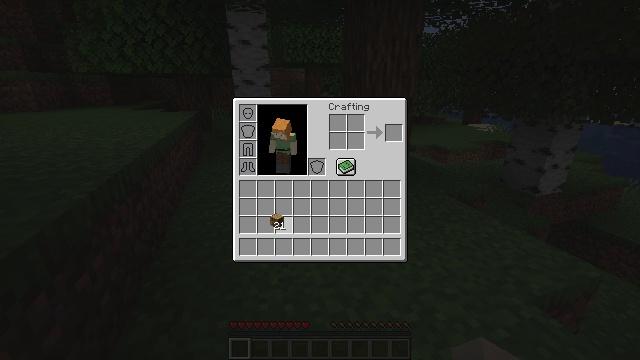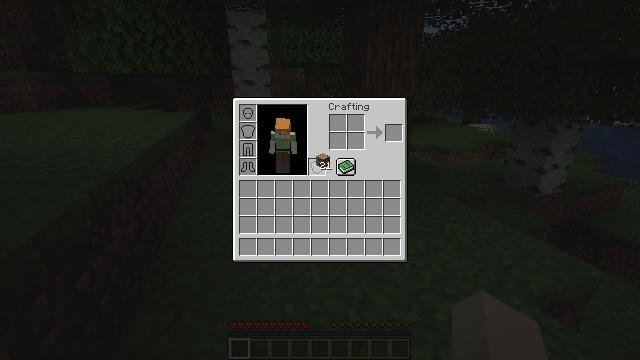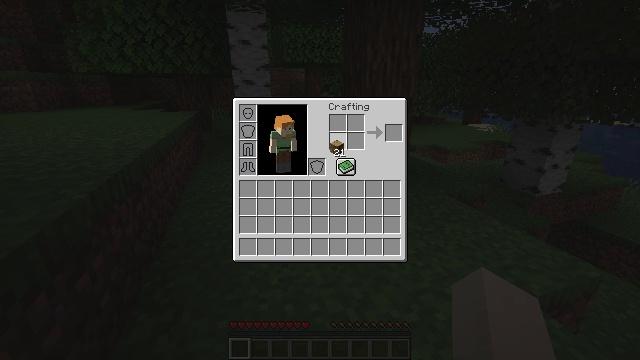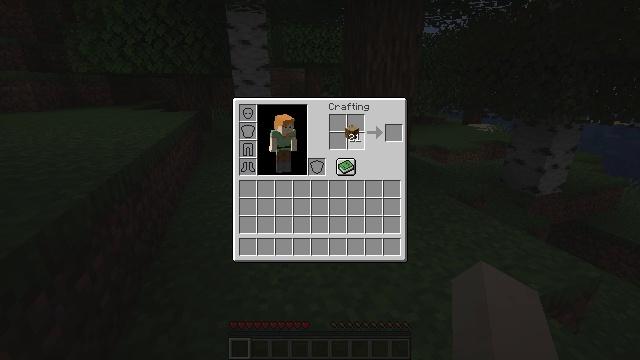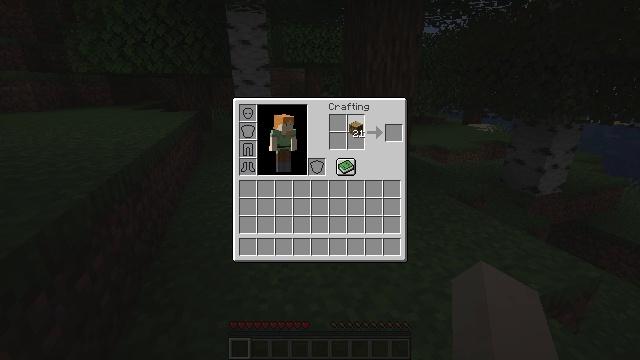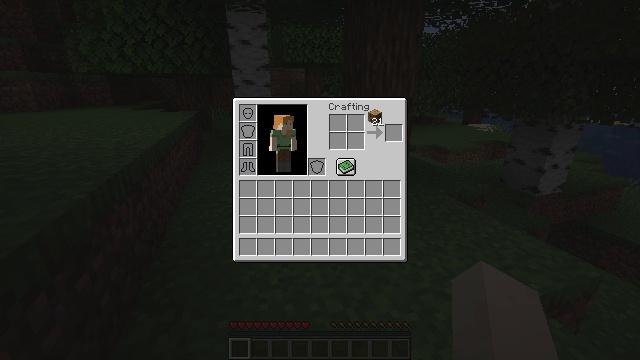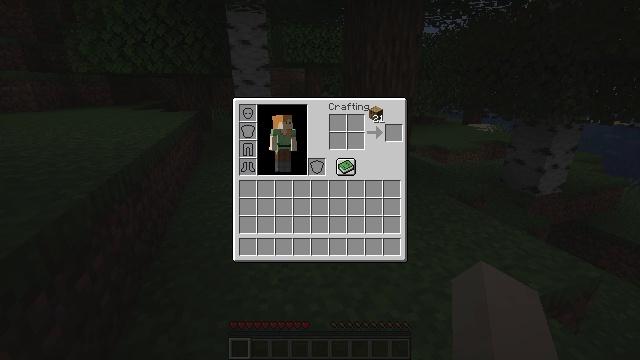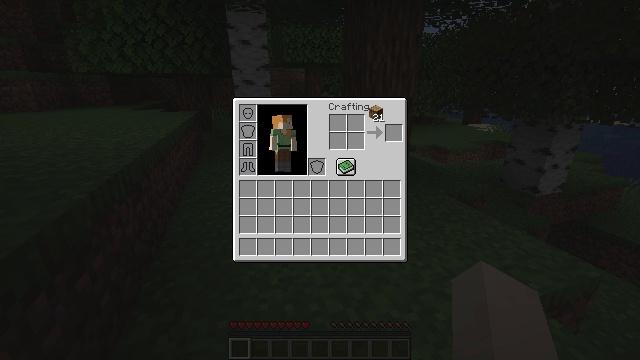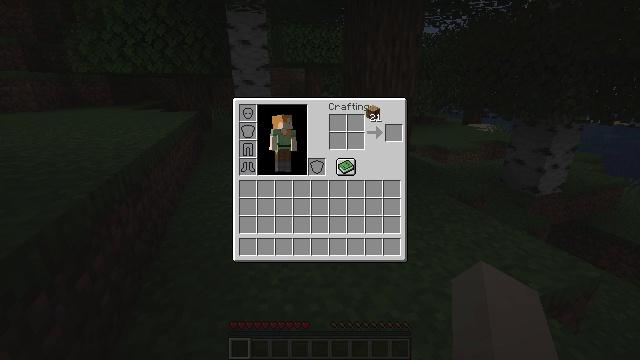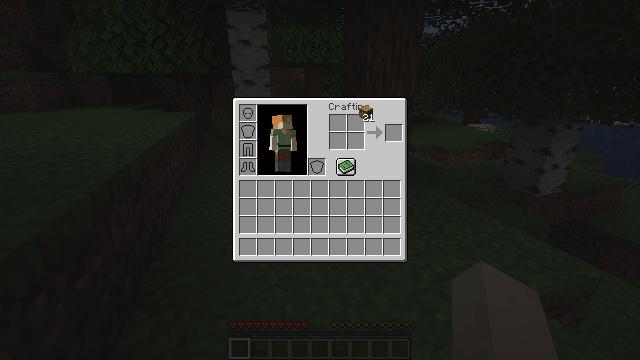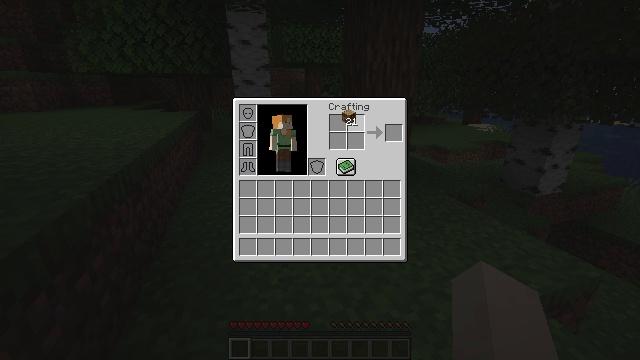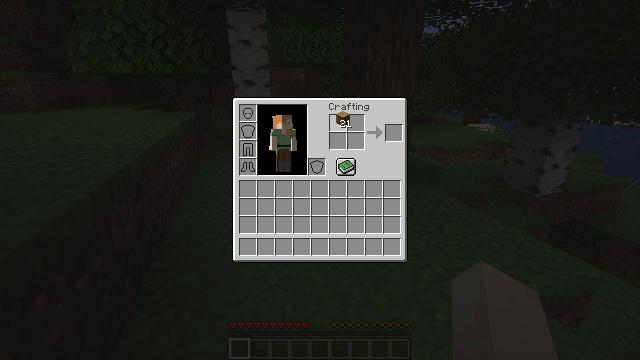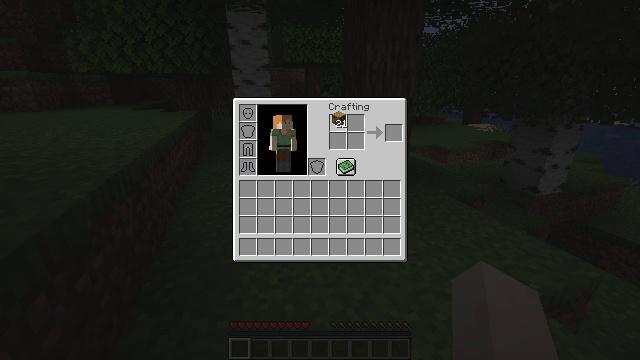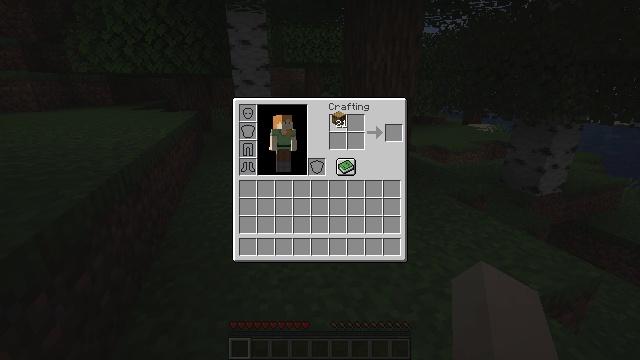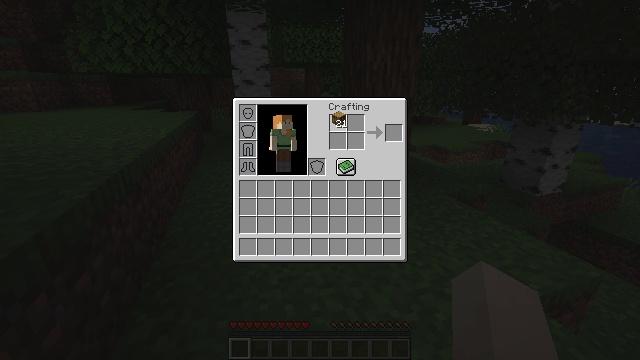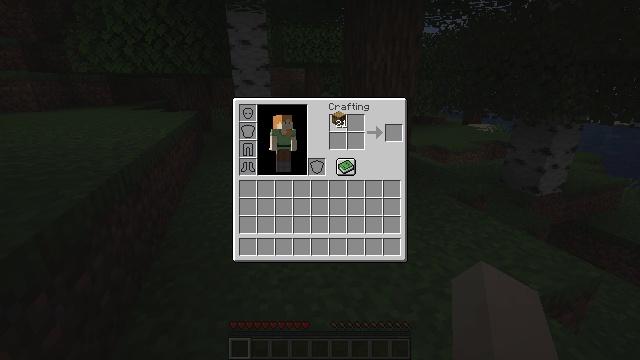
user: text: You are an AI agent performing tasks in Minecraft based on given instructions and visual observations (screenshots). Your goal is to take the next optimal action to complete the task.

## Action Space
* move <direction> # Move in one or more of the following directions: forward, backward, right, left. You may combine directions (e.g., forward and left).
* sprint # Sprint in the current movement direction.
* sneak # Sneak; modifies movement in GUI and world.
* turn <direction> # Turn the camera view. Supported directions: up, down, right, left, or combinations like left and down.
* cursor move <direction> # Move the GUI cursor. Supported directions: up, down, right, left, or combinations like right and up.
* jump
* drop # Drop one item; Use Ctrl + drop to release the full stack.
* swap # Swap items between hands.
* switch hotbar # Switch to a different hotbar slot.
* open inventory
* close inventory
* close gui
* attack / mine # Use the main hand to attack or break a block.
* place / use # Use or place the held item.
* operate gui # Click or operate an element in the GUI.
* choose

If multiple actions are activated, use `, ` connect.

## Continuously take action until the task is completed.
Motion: motion action
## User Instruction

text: Turn logs into oak wood blocks.
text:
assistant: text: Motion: cursor move right and up
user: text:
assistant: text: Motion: cursor move right and up
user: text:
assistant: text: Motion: cursor move right and up
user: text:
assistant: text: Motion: no_op
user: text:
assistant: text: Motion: cursor move right and up
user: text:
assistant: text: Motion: no_op
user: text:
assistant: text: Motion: no_op
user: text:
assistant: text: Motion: no_op
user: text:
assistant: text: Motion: cursor move left
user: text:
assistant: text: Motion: cursor move left
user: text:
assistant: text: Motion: no_op
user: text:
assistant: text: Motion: no_op
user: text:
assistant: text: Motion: no_op
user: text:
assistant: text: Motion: no_op
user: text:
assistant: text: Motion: no_op
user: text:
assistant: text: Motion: no_op
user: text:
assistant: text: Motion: choose
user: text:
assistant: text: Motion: choose
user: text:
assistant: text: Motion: choose
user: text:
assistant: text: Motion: no_op
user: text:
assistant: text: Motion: no_op
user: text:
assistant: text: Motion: no_op
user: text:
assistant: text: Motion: no_op
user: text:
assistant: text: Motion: no_op
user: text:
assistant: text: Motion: no_op
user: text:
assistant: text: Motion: no_op
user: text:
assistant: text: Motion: no_op
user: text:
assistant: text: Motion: no_op
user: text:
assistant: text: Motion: no_op
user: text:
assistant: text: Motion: no_op